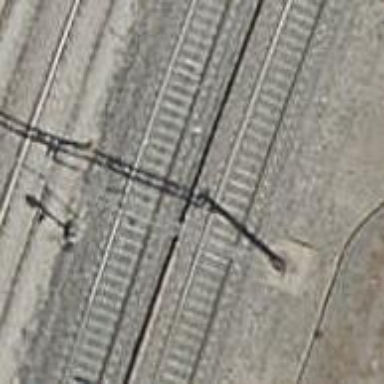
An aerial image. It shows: Railway with electrified contact lines.